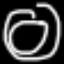
Label: donut